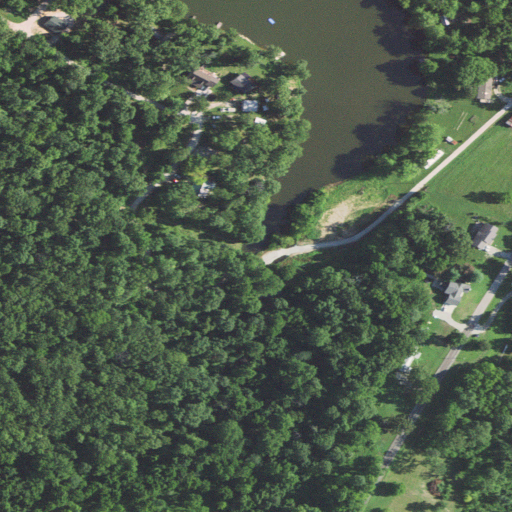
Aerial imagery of valley in Missouri named Opossum Hollow containing deciduous forest, open development, open water, low intensity development, pasture, and shrub